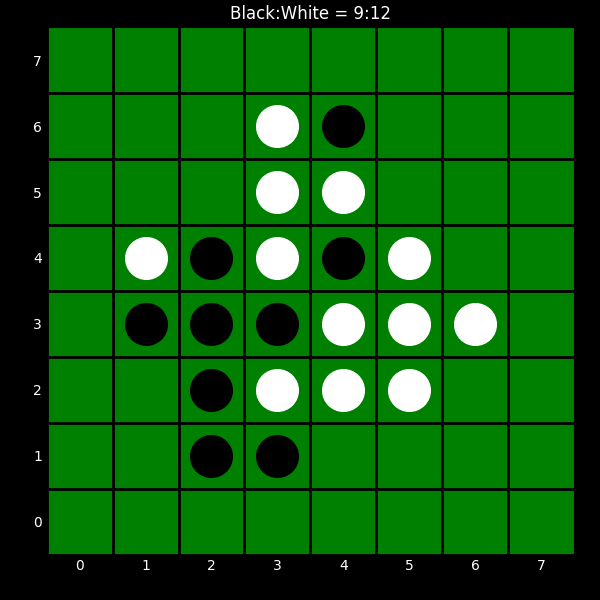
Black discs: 9
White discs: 12